Question: I'm in the process of putting together a PHP/mySQL form with only basic knowledge of both. For the first drop-down list on the form, I'd like to pull the options from a mySQL database. I've set this up as follows:
'''
<?php
$query = "SELECT * FROM test";
$result = mysqli_query($link , $query);
?>
Select your group number:
<select name="group">
<?php
while ($line = mysqli_fetch_array($result, MYSQL_ASSOC)) {
?>
<option value="<?php echo $line['group'];?>"><?php echo $line['group'];?></option>
<?php
}
?>
</select>
'''
However, this returns each group value even when they're identical, so I end up with duplicates (FIGURE 1). I'd like to group all like values (FIGURE 2).

I understand using GROUP BY might accomplish this, but when I include GROUP BY in my code as follows, my drop-down just ends up empty.
'''
$query = "SELECT * FROM test GROUP BY group";
'''
Am I making a mistake with my use of GROUP BY?
"group" is the id of the column I'm fetching.
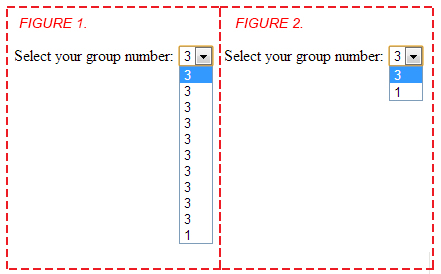
Answer: group is not a good name for a field because it is a reserved word in mysql.
You can do it but your query needs to look like this:
'''
$query = "SELECT * FROM test GROUP BY 'group'";
'''
Please read this:
<URL>
and this:
<URL>